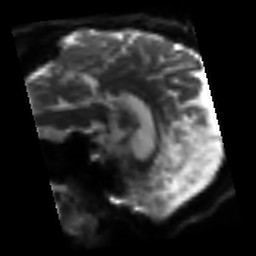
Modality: sbref
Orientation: sagittal
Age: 53
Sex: male
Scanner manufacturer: siemens
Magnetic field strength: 3 T
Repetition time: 3.2 s
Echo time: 0.081 s